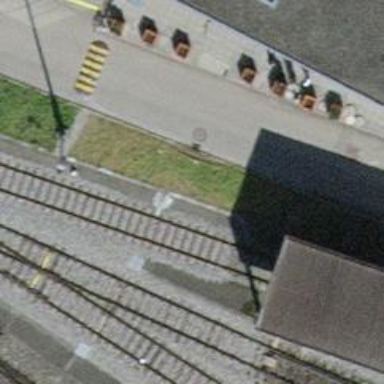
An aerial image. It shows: Single-track railway yard.